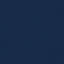
Label: SeaLake